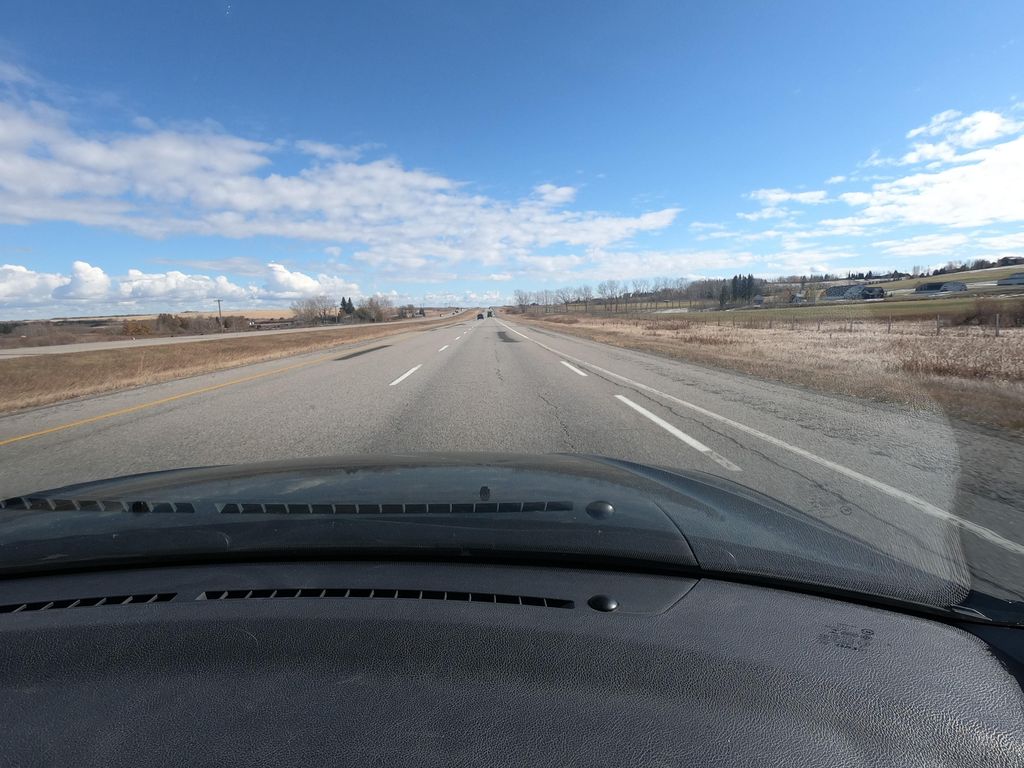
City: calgary